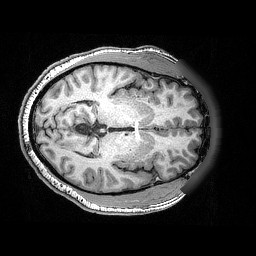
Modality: T1w
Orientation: axial
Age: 54
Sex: male
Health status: ill
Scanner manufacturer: siemens
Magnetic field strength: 3 T
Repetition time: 0.0025 s
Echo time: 0.00336 s